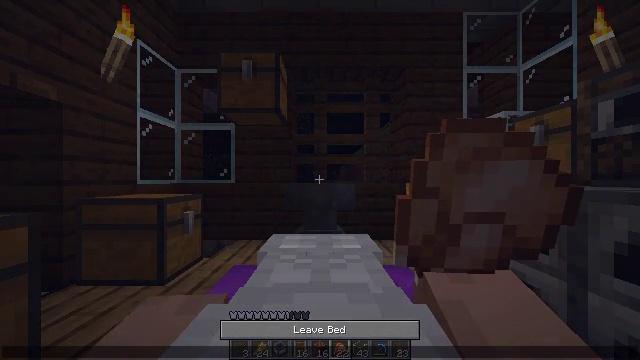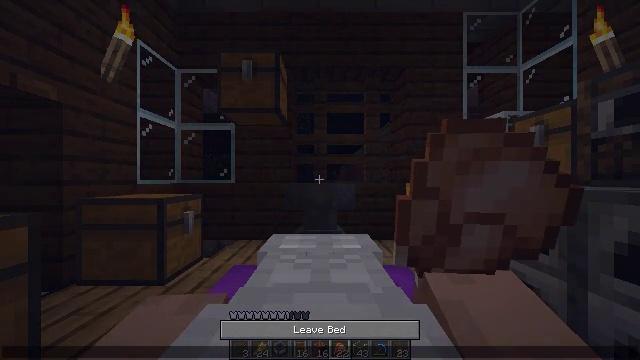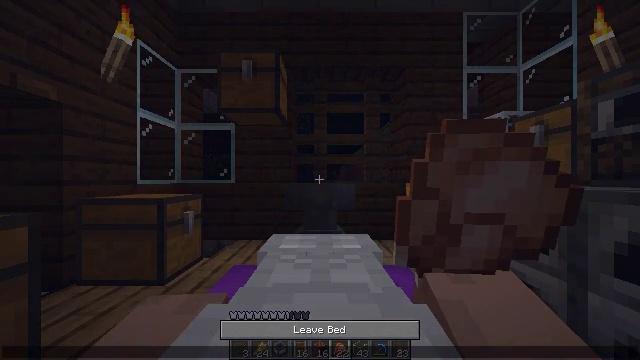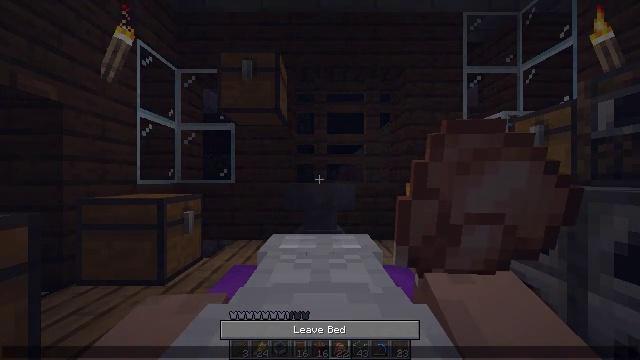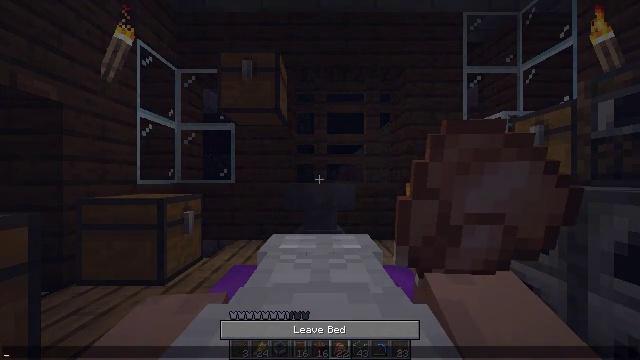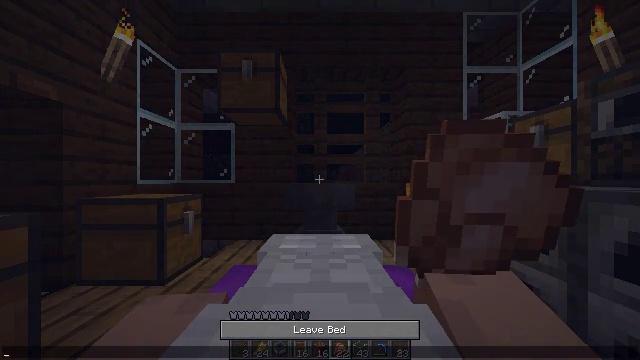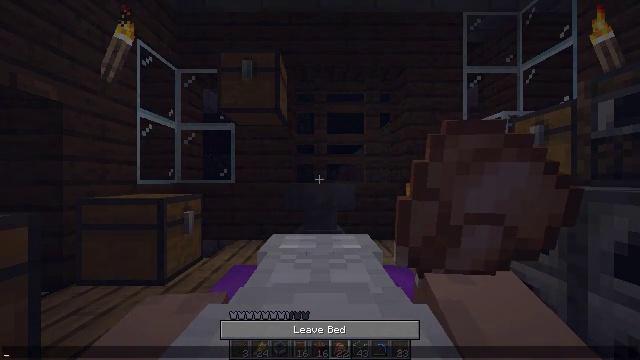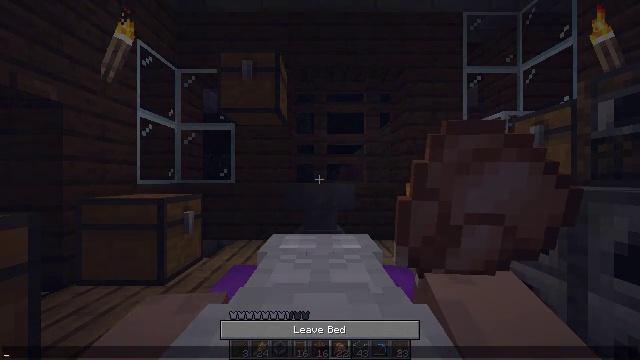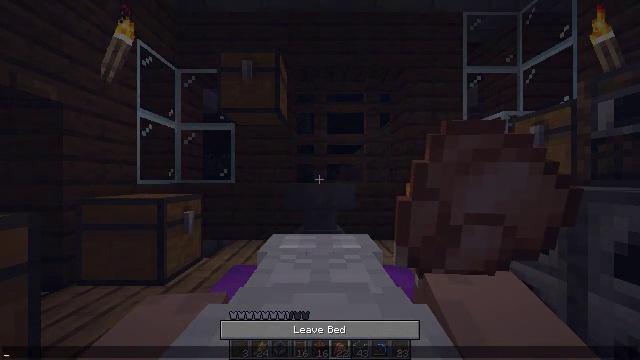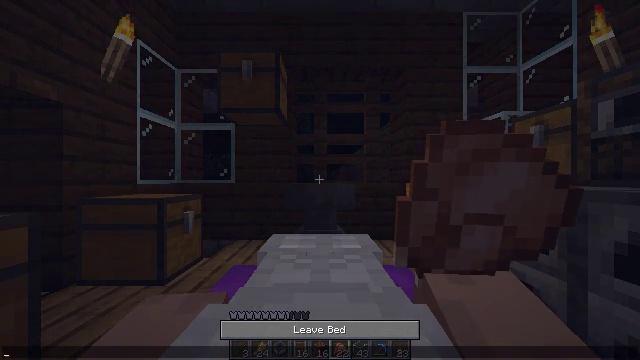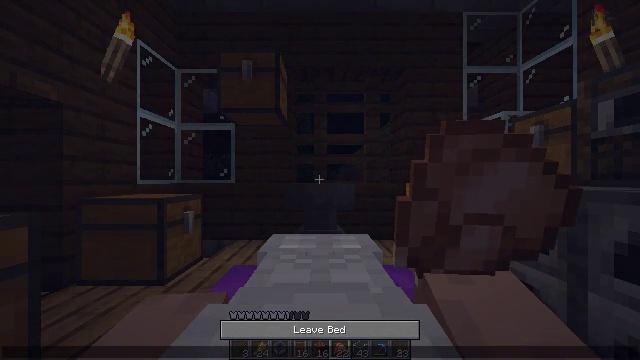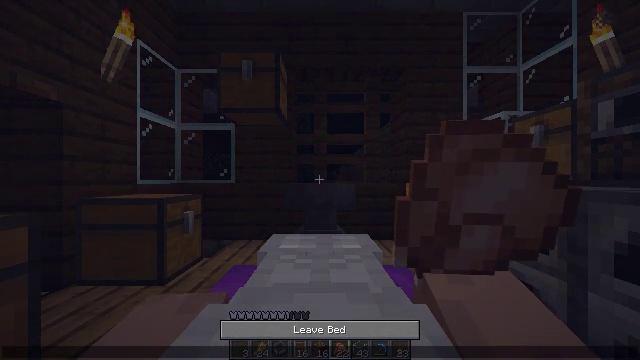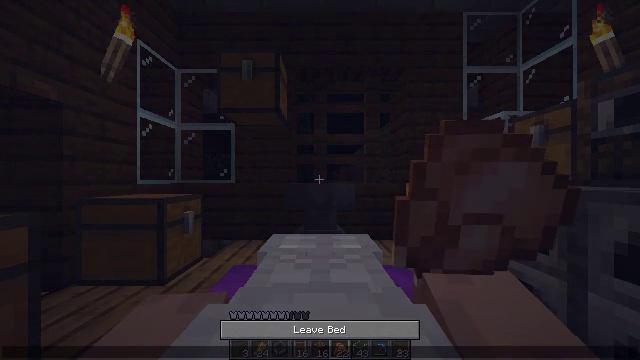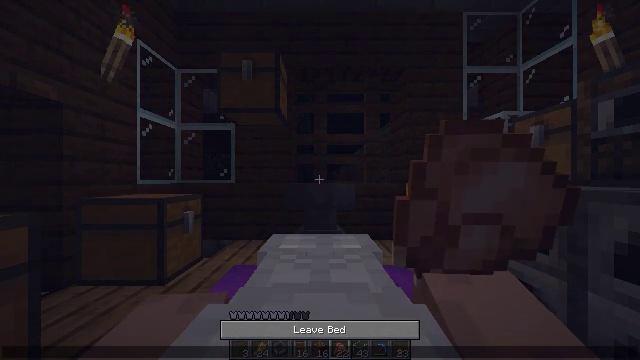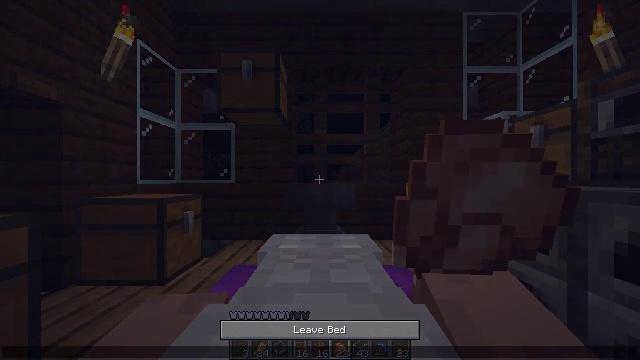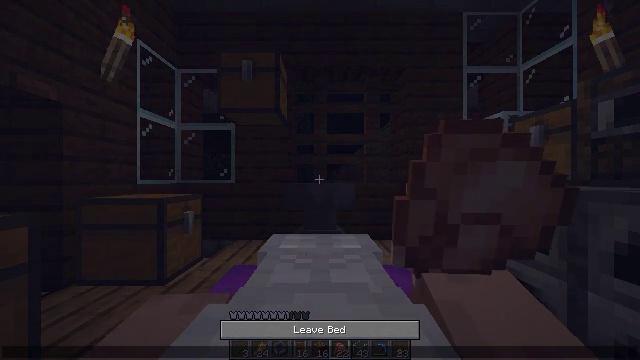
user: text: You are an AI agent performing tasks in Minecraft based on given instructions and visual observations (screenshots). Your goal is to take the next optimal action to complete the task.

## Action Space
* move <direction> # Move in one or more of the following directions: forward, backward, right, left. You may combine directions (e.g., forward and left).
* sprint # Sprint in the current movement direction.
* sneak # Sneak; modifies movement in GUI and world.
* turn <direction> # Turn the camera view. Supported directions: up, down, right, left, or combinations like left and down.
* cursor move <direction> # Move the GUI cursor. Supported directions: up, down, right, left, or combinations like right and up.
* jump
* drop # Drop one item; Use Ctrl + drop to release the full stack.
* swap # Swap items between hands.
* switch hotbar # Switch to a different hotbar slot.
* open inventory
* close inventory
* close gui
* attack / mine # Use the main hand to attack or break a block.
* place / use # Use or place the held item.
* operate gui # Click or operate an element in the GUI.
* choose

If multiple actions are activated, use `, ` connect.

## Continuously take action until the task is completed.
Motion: motion action
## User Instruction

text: Combine materials at the crafting table to get an observer.
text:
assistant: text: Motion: no_op
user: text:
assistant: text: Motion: no_op
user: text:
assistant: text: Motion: no_op
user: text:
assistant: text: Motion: no_op
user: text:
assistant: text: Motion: no_op
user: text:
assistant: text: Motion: no_op
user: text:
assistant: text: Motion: no_op
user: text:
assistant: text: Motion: no_op
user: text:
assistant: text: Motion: no_op
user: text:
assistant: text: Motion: no_op
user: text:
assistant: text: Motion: no_op
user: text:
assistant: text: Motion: no_op
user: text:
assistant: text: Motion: no_op
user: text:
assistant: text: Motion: no_op
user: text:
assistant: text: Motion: no_op
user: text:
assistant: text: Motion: no_op
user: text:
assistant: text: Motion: no_op
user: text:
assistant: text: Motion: no_op
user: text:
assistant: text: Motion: no_op
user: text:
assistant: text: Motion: no_op
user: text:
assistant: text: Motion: no_op
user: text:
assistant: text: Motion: no_op
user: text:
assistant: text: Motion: no_op
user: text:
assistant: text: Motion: no_op
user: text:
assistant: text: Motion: no_op
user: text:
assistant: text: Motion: no_op
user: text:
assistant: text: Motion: no_op
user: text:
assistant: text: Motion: no_op
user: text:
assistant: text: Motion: no_op
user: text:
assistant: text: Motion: no_op